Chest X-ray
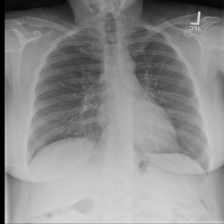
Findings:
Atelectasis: negative
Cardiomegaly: negative
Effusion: negative
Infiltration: negative
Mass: negative
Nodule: negative
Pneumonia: negative
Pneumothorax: negative
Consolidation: negative
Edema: negative
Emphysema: negative
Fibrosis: negative
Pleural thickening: negative
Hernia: negative